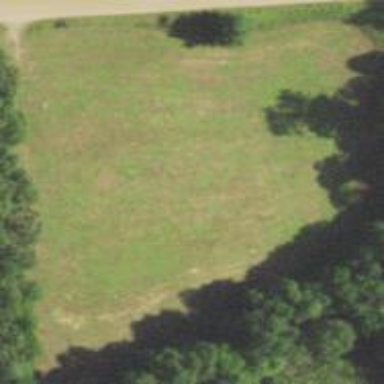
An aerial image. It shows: Wildlife opening within meadow area.